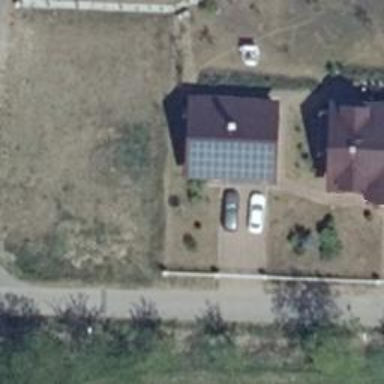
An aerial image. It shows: Solar-powered generator using photovoltaic technology. This small installation generates electricity through solar photovoltaic panels.